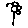
Label: flower